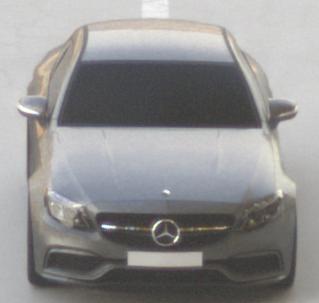
Make: Mercedes-Benz
Model: C 43 AMG
Detailed model: C-Class (205) AMG Limousine
Model produced from: 2016/10
Model produced until: 2018/04
Doors: 4
Color: gray
Road condition: dry road
Daytime: morning or afternoon
Contrast: medium contrast